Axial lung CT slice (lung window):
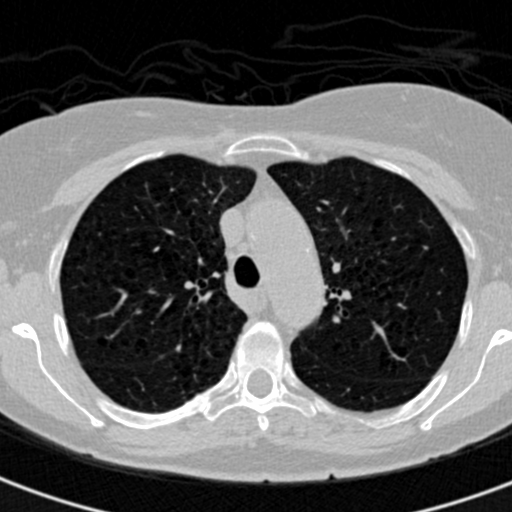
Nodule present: no